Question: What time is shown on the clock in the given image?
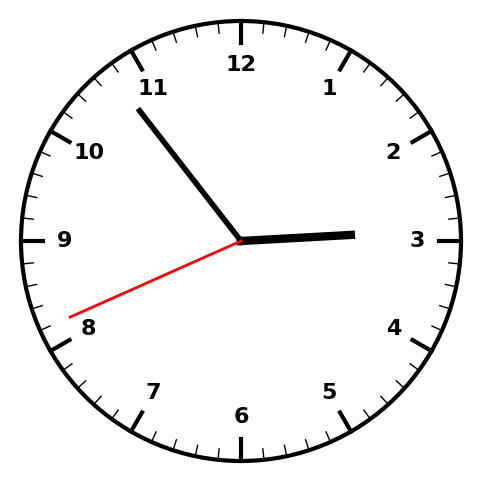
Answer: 02:53:41